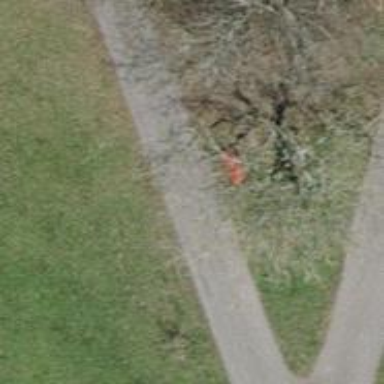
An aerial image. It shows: Red bench.